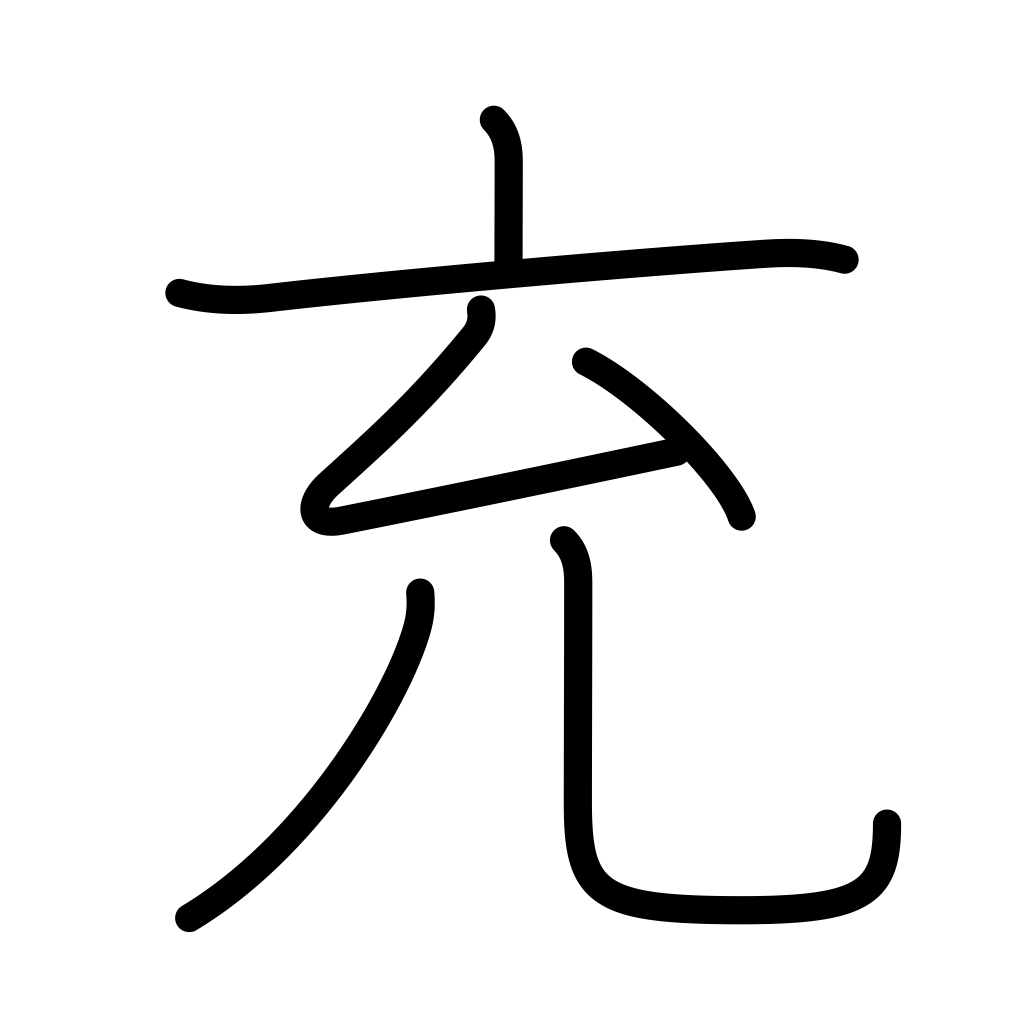
Meaning: allot, fill